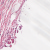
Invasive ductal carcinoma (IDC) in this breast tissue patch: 0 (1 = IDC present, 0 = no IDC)